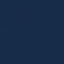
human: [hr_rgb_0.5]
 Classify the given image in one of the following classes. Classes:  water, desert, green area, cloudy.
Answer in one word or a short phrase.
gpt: water